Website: crate-barrel
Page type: delivery-shipping
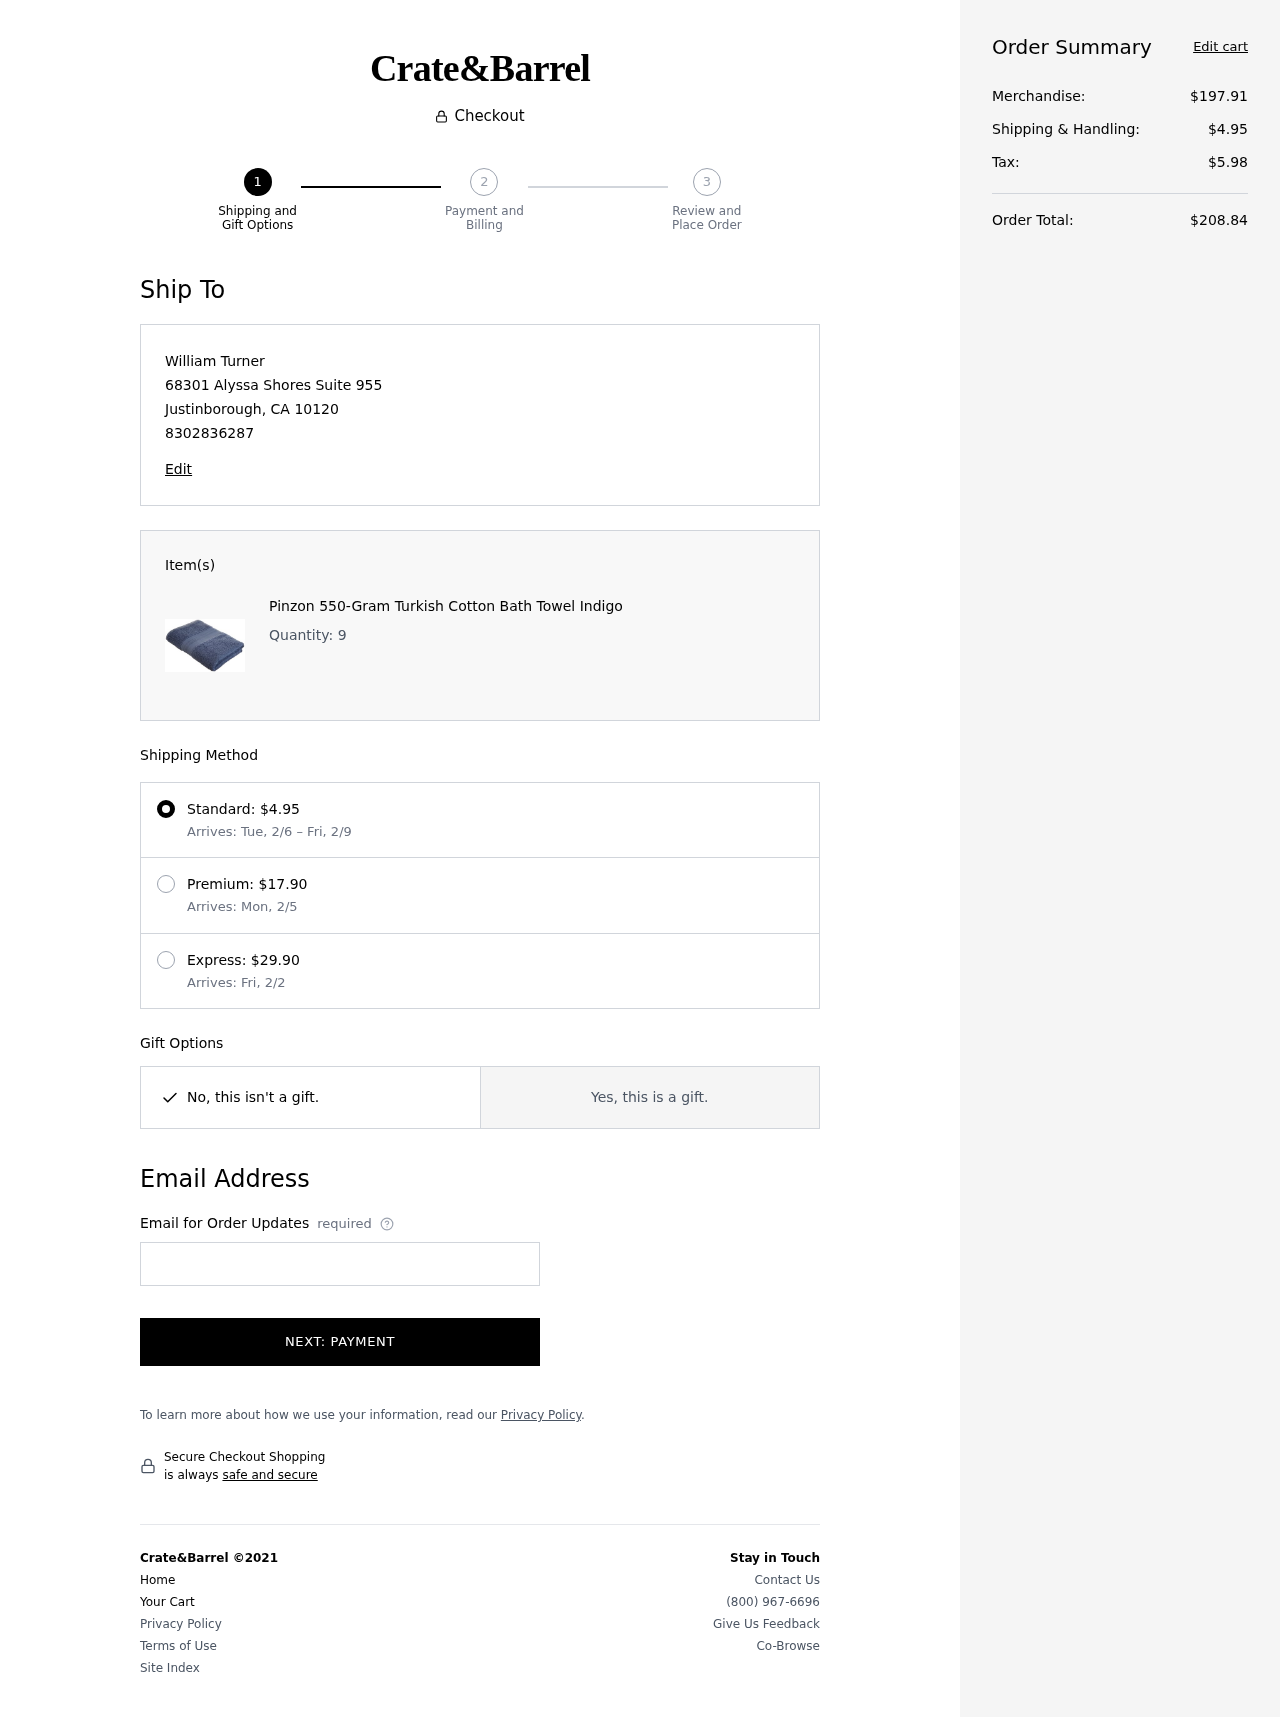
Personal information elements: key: PII_CITY
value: Justinborough
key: PII_EMAIL
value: williamturner@yahoo.com
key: PII_FULLNAME
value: William Turner
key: PII_PHONE
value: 8302836287
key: PII_POSTCODE
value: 10120
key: PII_STATE_ABBR
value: CA
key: PII_STREET
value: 68301 Alyssa Shores Suite 955
Product elements: key: PRODUCT1_NAME
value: Pinzon 550-Gram Turkish Cotton Bath Towel Indigo
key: PRODUCT1_QUANTITY
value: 9
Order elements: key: ORDER_SHIPPING_COST
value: $4.95
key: ORDER_SHIPPING_DATE
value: Tue, 2/6
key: ORDER_DELIVERY_DATE
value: Fri, 2/9
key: ORDER_SHIPPING_COST2
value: $17.90
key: ORDER_DELIVERY_DATE2
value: Arrives: Mon, 2/5
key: ORDER_SHIPPING_COST3
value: $29.90
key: ORDER_DELIVERY_DATE3
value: Arrives: Fri, 2/2
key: ORDER_SUBTOTAL
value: $197.91
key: ORDER_TAX
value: $5.98
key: ORDER_TOTAL
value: $208.84